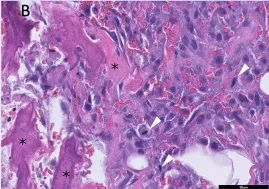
(B) High-magnification microphotograph of the neoplastic tissue. Areas containing osteoids are marked with asterisks. Tumor cells undergoing mitosis are marked with white arrowheads.
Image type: pathology (h&e)